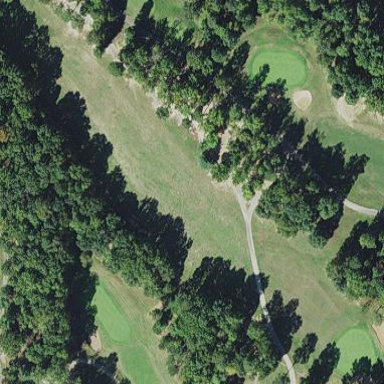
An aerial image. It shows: Grassy area designated as golf fairway.